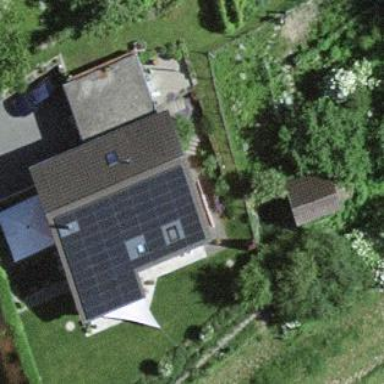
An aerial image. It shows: Solar power generator using photovoltaic method with solar photovoltaic panel types.